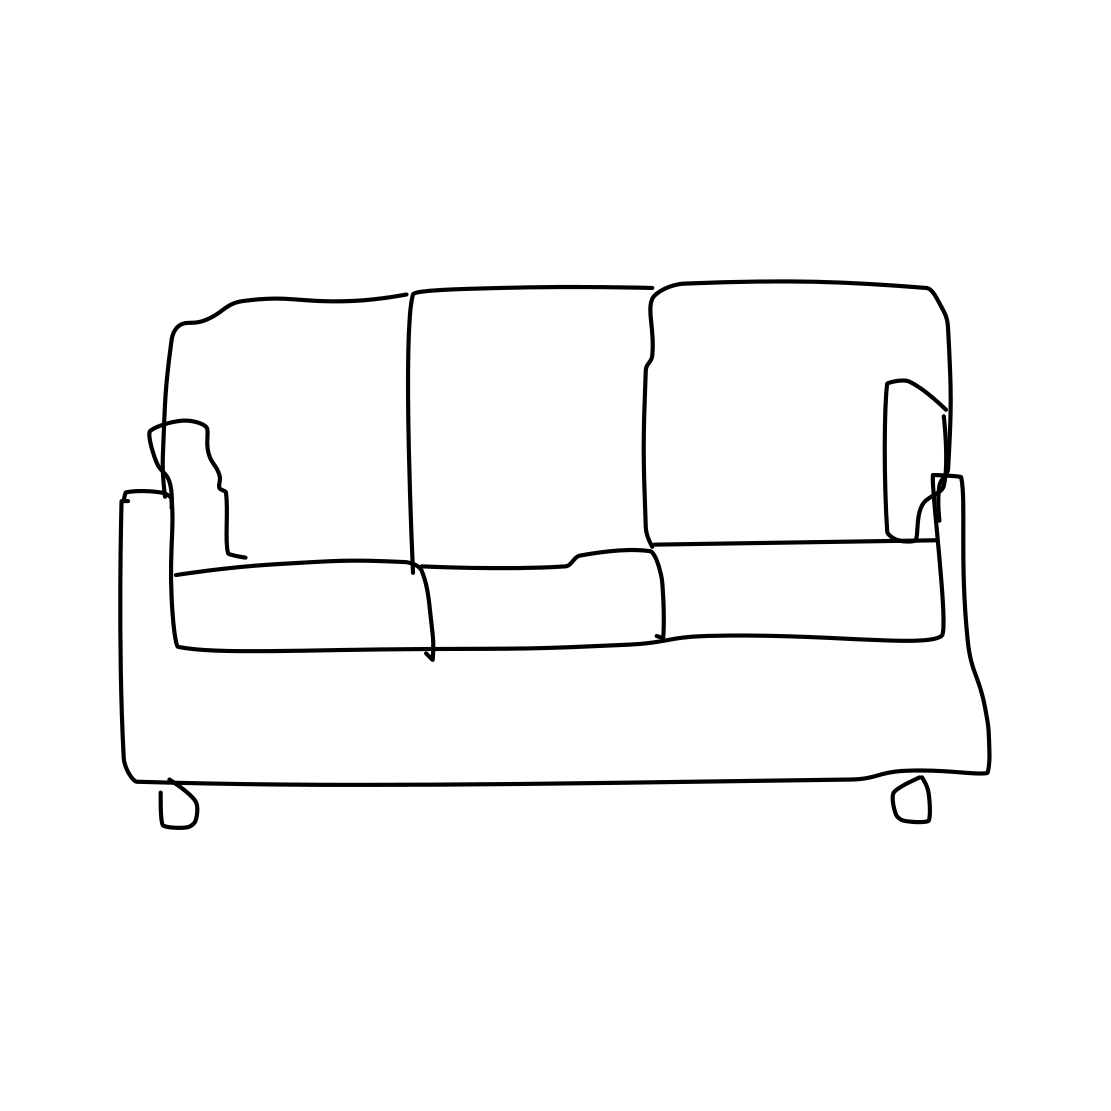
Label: couch